Question: I have set up a character limit function which displays how many more characters the input will accept. I would like to move the output to be within the 'input', floated to the right, as seen below. What would be the best way to accomplish this?
Example:

'''
<input name="name" placeholder="name" maxlength="120" />
<div class="remaining"></div>
function characterLimit() {
var remaining = 120 - $('input').val().length;
$('.remaining').text(remaining);
}
characterLimit();
$('input').keyup(function() {
characterLimit();
});
'''
<URL>
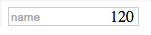
Answer: It's done by killing the original borders on the input and make a fake border(wrapper div) that surrounds the input and the number.
Here is an example from my comment <URL>
'''
<div class="input">
<input name="name" placeholder="name" />
<span class="remaining"></span>
</div>
'''
CSS
'''
input {
border: none;
}
.input {
border: 1px solid #ccc;
float: left;
}
'''